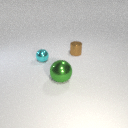
large green metal sphere to the left of small brown metal cylinder